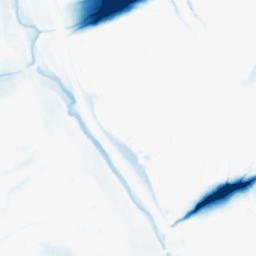
Category: morphological
Decomposition family: morphological_ellipse
Decomposition parameters: operation: closing
width: 50
height: 30
Upsampling method: cubic_mitchell
Upsampling parameters: scale: 8
Upsampling scale: 8